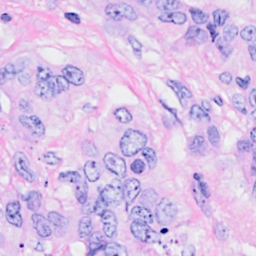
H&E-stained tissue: Breast